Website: lowes
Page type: account-selection
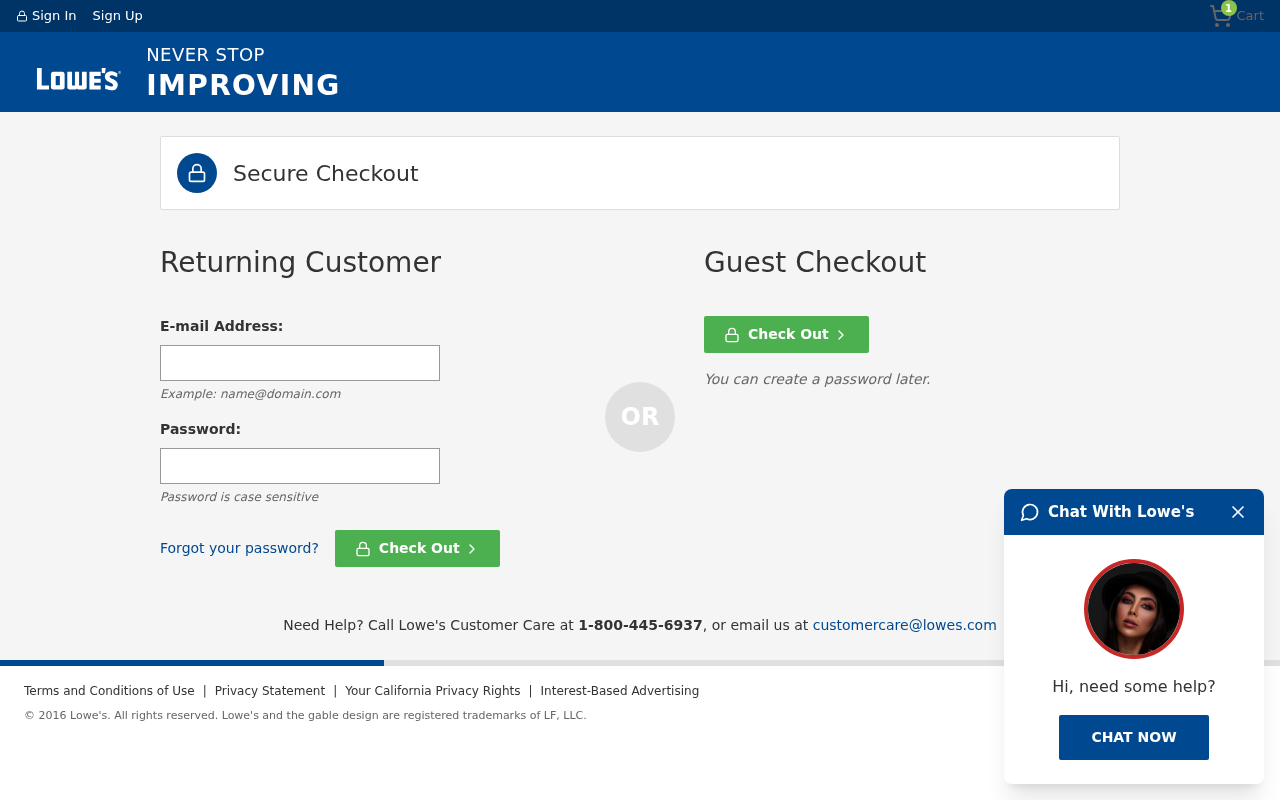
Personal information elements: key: PII_LOGIN_USERNAME
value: annebennett72
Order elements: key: ORDER_NUM_ITEMS
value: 1